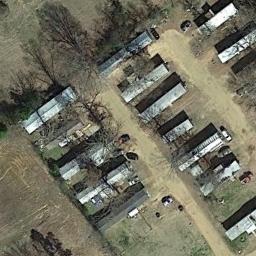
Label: mobile_home_park